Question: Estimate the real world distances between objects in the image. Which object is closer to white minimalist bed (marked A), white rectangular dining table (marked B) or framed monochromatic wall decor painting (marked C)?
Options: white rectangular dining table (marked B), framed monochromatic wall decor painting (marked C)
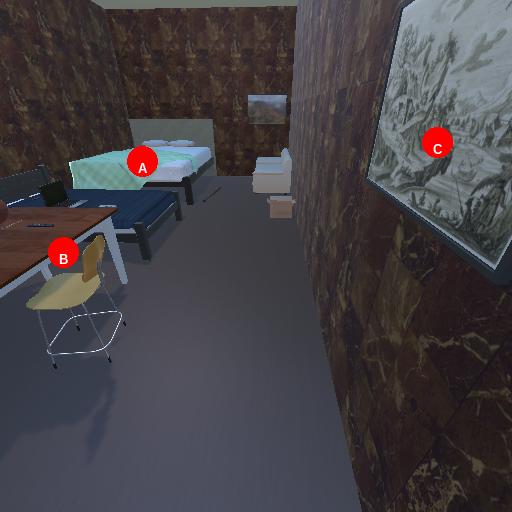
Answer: white rectangular dining table (marked B)